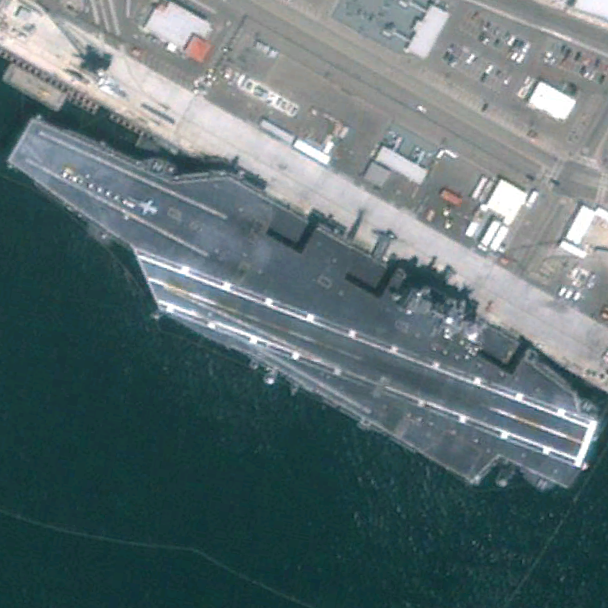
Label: aircraft_carrier